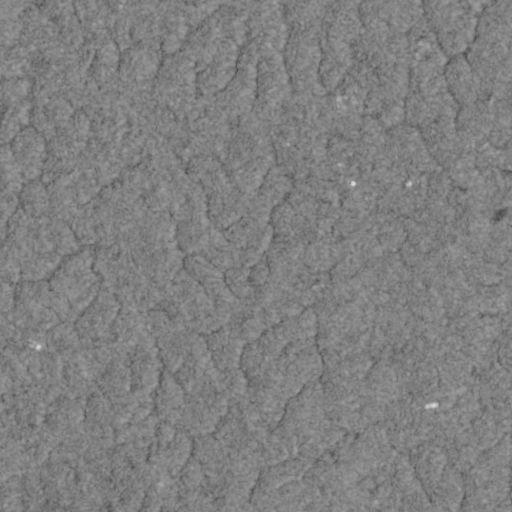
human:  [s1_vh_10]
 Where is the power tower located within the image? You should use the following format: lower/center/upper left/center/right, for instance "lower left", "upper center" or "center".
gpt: The power tower is located in the lower of the image.
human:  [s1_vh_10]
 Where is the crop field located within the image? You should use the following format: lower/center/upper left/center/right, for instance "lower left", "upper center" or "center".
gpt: There is no crop field in the image.

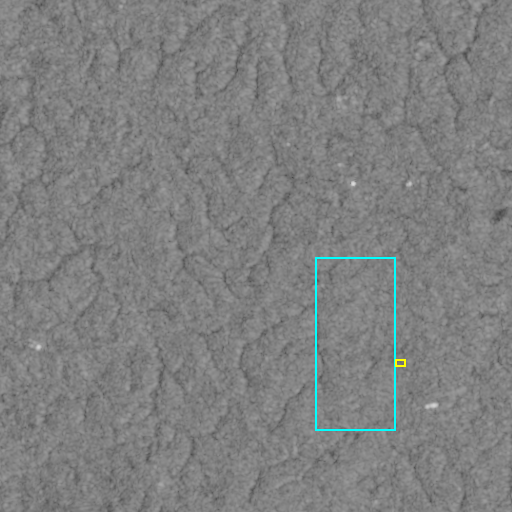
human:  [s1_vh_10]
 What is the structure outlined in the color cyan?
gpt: The structure outlined in cyan is a crop field.
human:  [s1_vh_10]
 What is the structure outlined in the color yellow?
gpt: The structure outlined in yellow is a park.
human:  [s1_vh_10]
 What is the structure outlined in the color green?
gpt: There is no green outline.